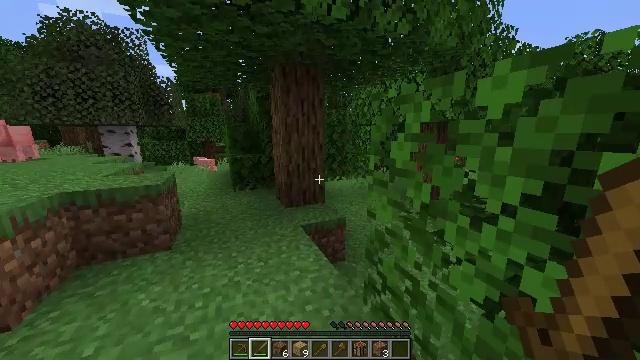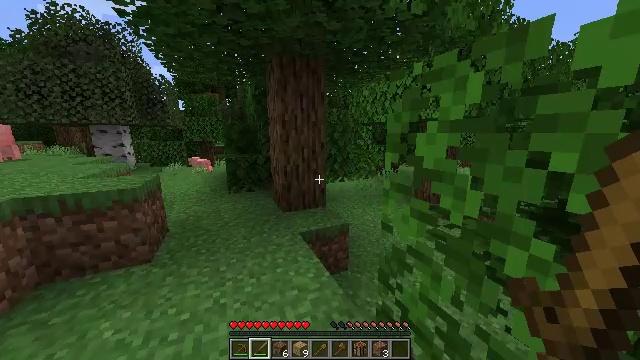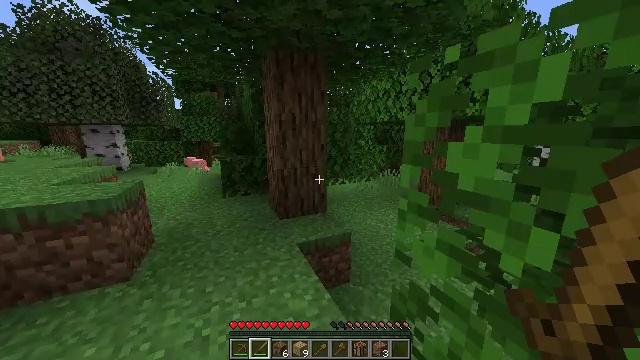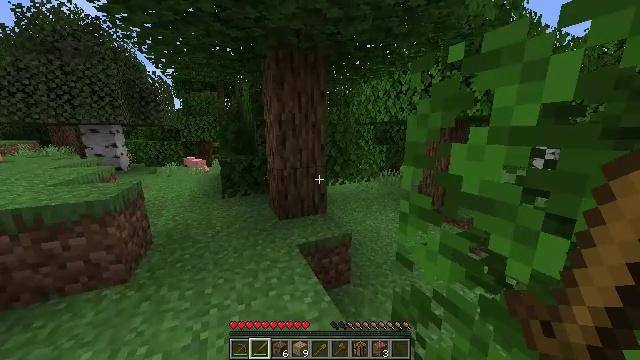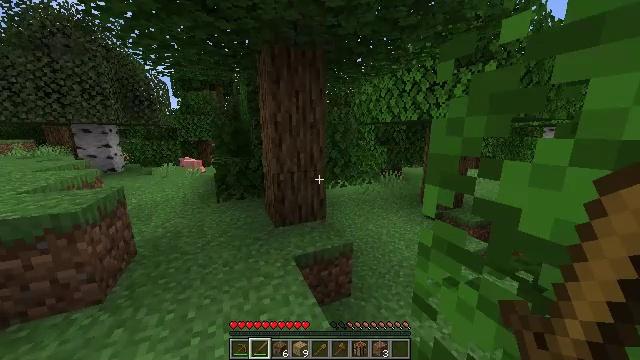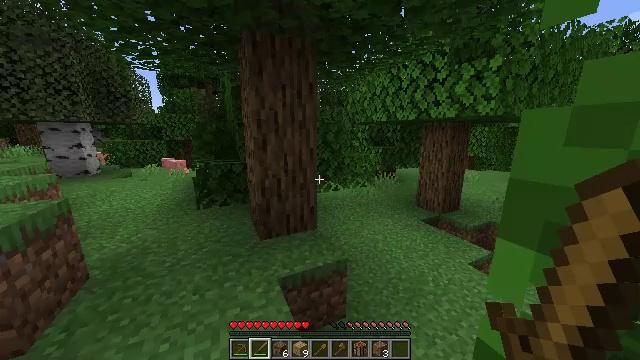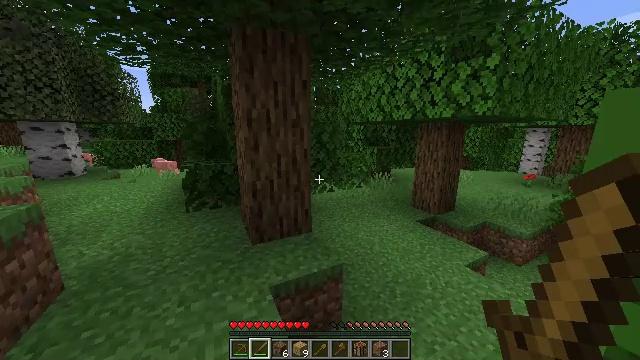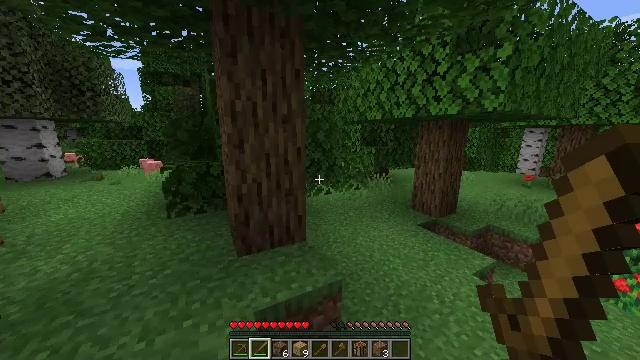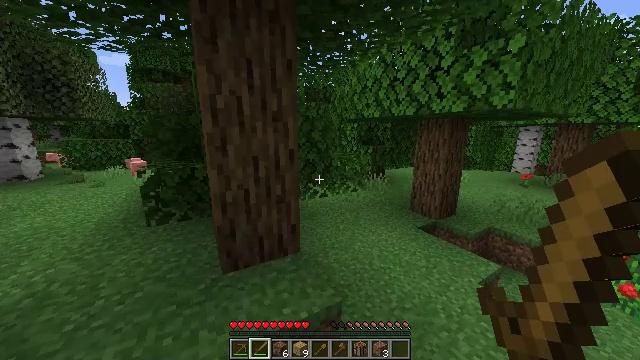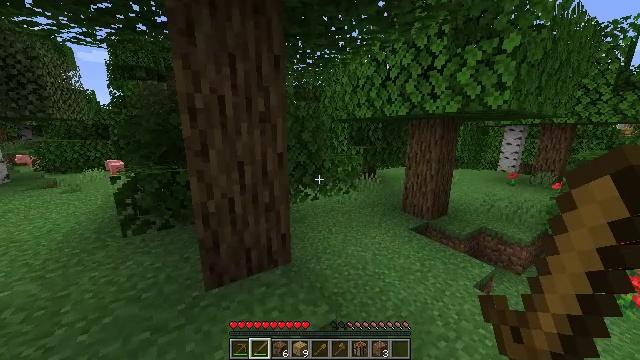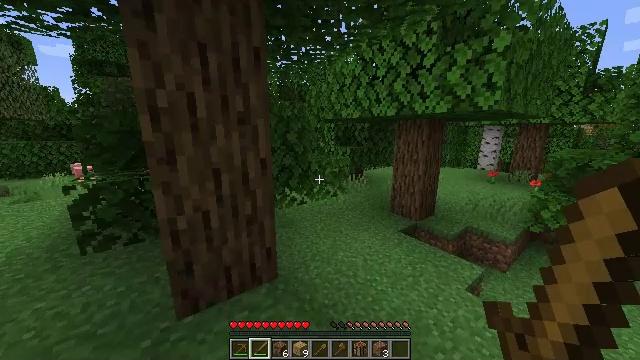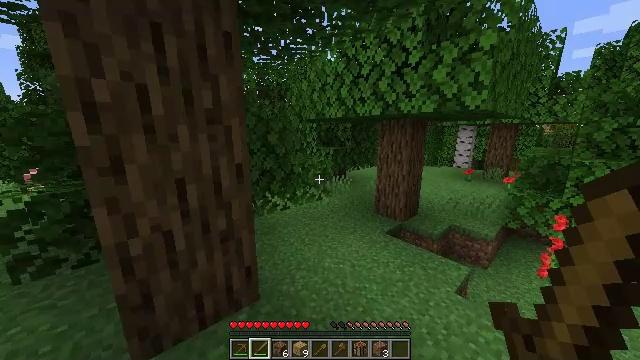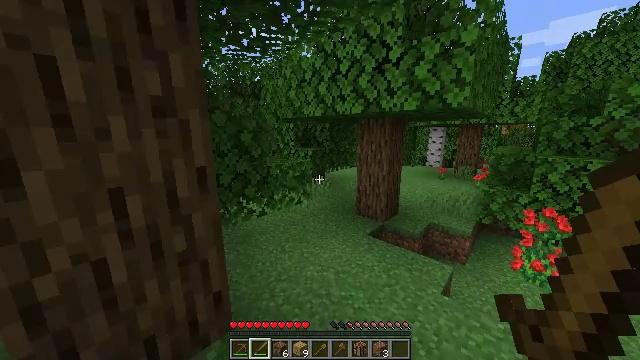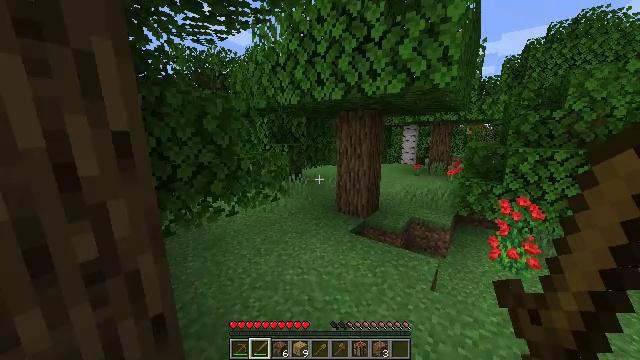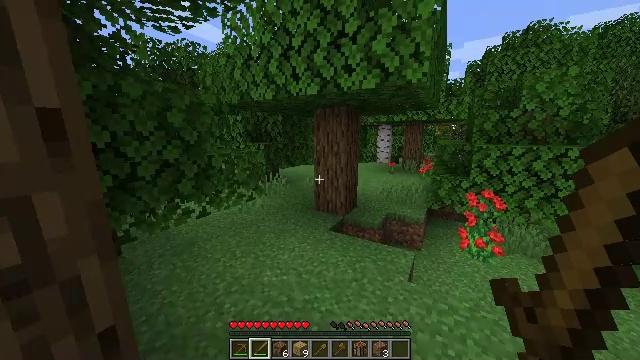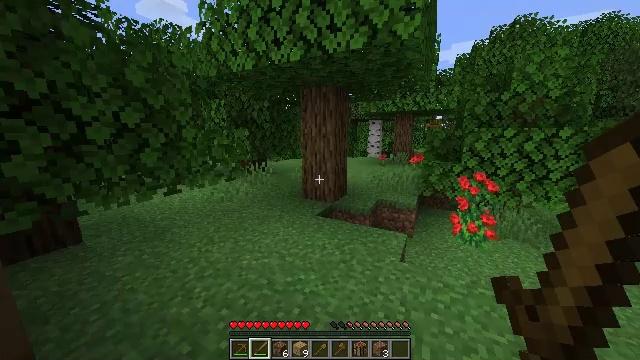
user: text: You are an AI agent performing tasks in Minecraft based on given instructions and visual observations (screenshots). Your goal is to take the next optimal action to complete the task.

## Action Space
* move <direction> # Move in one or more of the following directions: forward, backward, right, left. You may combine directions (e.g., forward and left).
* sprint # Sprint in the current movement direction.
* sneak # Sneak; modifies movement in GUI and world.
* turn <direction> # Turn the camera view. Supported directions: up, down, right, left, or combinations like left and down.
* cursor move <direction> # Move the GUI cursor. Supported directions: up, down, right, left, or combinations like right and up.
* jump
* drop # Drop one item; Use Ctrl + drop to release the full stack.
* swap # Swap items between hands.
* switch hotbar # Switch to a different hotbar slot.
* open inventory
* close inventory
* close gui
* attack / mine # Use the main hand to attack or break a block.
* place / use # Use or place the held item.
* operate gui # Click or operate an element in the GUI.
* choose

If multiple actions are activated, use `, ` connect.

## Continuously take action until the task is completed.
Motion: motion action
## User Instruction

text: Mine grass block from the ground.
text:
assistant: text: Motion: move forward, sprint
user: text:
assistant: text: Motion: move forward, sprint
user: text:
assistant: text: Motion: move forward, sprint
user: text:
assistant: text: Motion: move forward, sprint
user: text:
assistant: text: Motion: move forward, sprint, turn right
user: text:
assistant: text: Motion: move forward, sprint, turn right
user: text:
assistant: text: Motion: move forward, sprint, turn right
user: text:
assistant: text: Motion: move forward, sprint, turn right
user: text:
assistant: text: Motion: move forward, sprint, turn right
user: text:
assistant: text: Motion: move forward, sprint, turn right
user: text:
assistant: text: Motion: move forward, sprint, turn right
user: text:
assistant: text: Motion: move forward, sprint, turn right
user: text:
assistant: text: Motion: move forward, sprint, turn right
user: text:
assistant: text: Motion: move forward, sprint, turn right
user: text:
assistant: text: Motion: move forward, sprint, turn right
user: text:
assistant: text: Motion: move forward, sprint, turn right
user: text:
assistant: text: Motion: move forward, sprint
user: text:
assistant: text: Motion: move forward, sprint
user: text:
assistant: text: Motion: move forward, sprint
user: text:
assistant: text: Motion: move forward, sprint
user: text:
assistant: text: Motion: move forward, sprint
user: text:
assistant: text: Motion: move forward, sprint
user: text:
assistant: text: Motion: move forward, sprint
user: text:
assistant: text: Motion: move forward, sprint
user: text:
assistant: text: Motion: move forward, sprint, turn right
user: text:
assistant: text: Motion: move forward, sprint
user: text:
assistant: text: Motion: move forward, sprint
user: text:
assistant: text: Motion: move forward, sprint
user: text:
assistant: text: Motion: move forward, sprint
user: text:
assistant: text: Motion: move forward, sprint